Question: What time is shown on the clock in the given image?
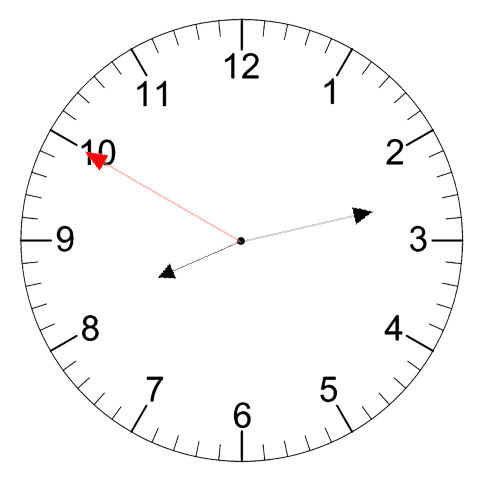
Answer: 08:12:50